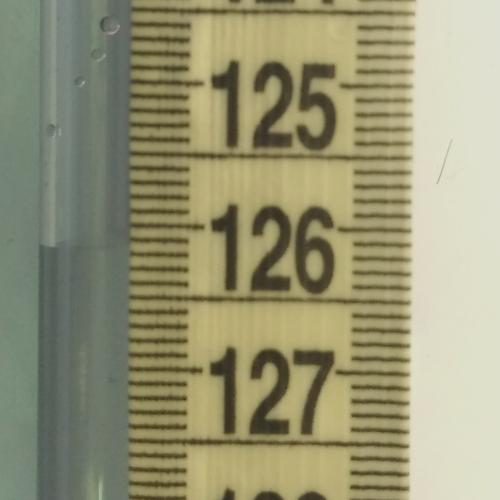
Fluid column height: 126.1 cm